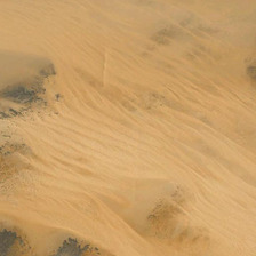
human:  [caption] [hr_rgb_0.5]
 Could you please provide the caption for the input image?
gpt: The Yellow Desert looks very dry.

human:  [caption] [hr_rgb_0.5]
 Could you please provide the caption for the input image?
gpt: The yellow desert looks very dry.

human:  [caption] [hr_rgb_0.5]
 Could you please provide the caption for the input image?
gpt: The yellow desert looks dry.

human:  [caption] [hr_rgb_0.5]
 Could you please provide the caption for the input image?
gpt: The yellow colored desert seems very dry.

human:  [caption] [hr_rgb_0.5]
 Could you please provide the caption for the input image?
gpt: The yellow colored desert seems very dry.